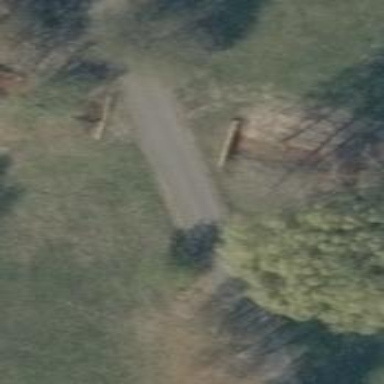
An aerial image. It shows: Culvert tunnel.